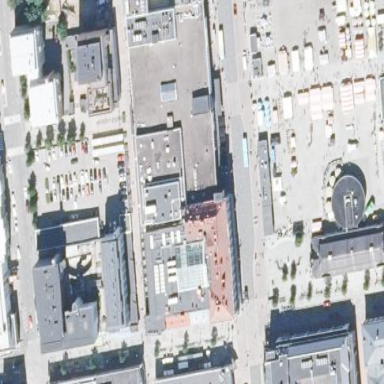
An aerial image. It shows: Department store building.